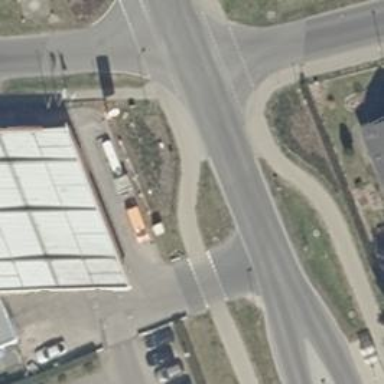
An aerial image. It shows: Unmarked crossing on footway.